Interaction volume radius: 10 \u00c5
Interaction volume height: 45 \u00c5
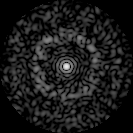
Disorder parameter: 0.8308